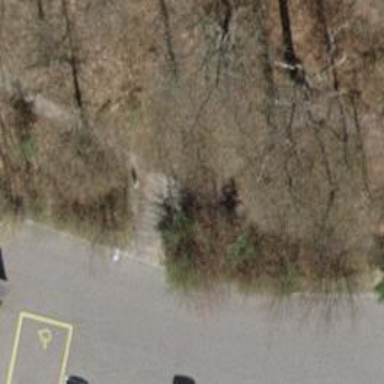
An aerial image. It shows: Steps with asphalt surface.